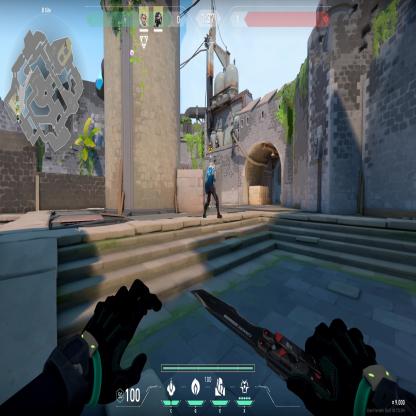
Label: teammate